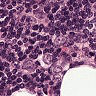
Metastatic tissue present: yes